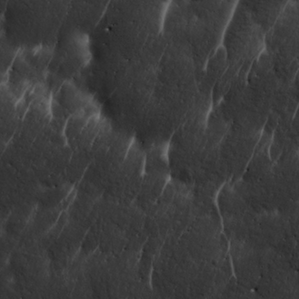
Label: non_frost